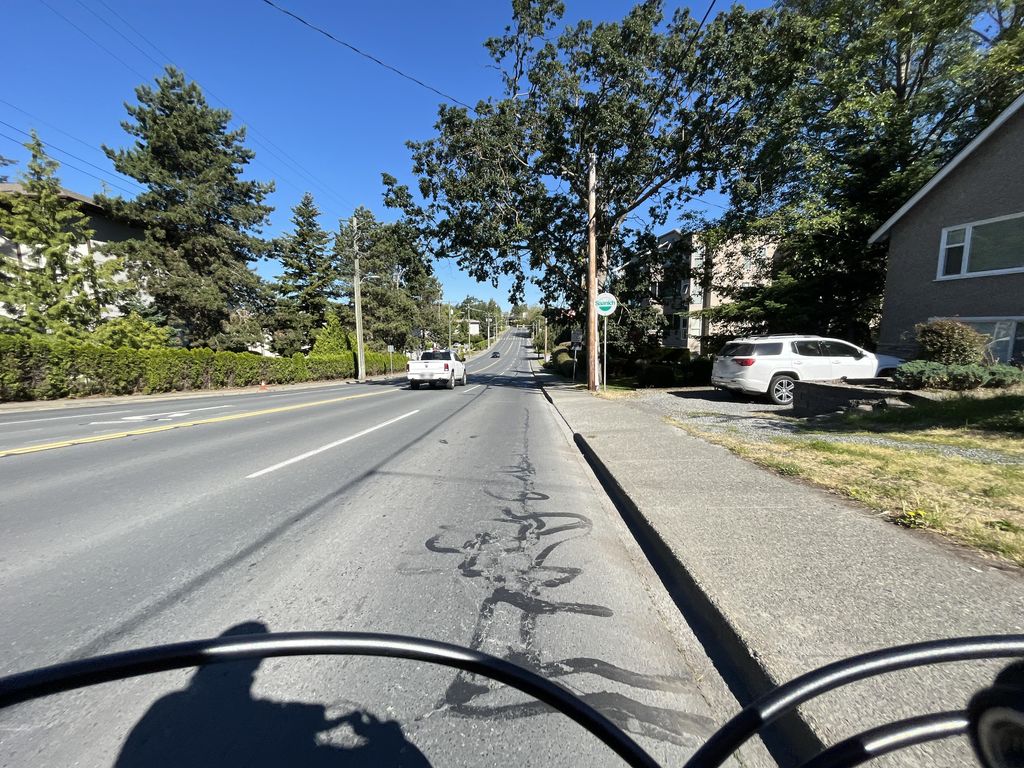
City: victoria